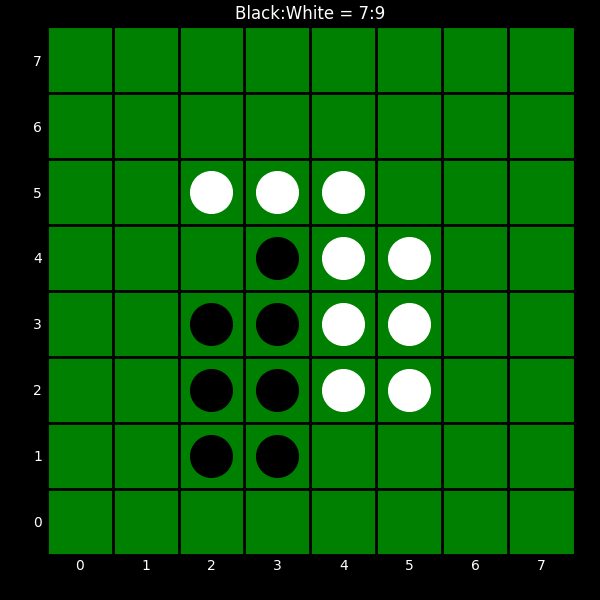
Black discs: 7
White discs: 9